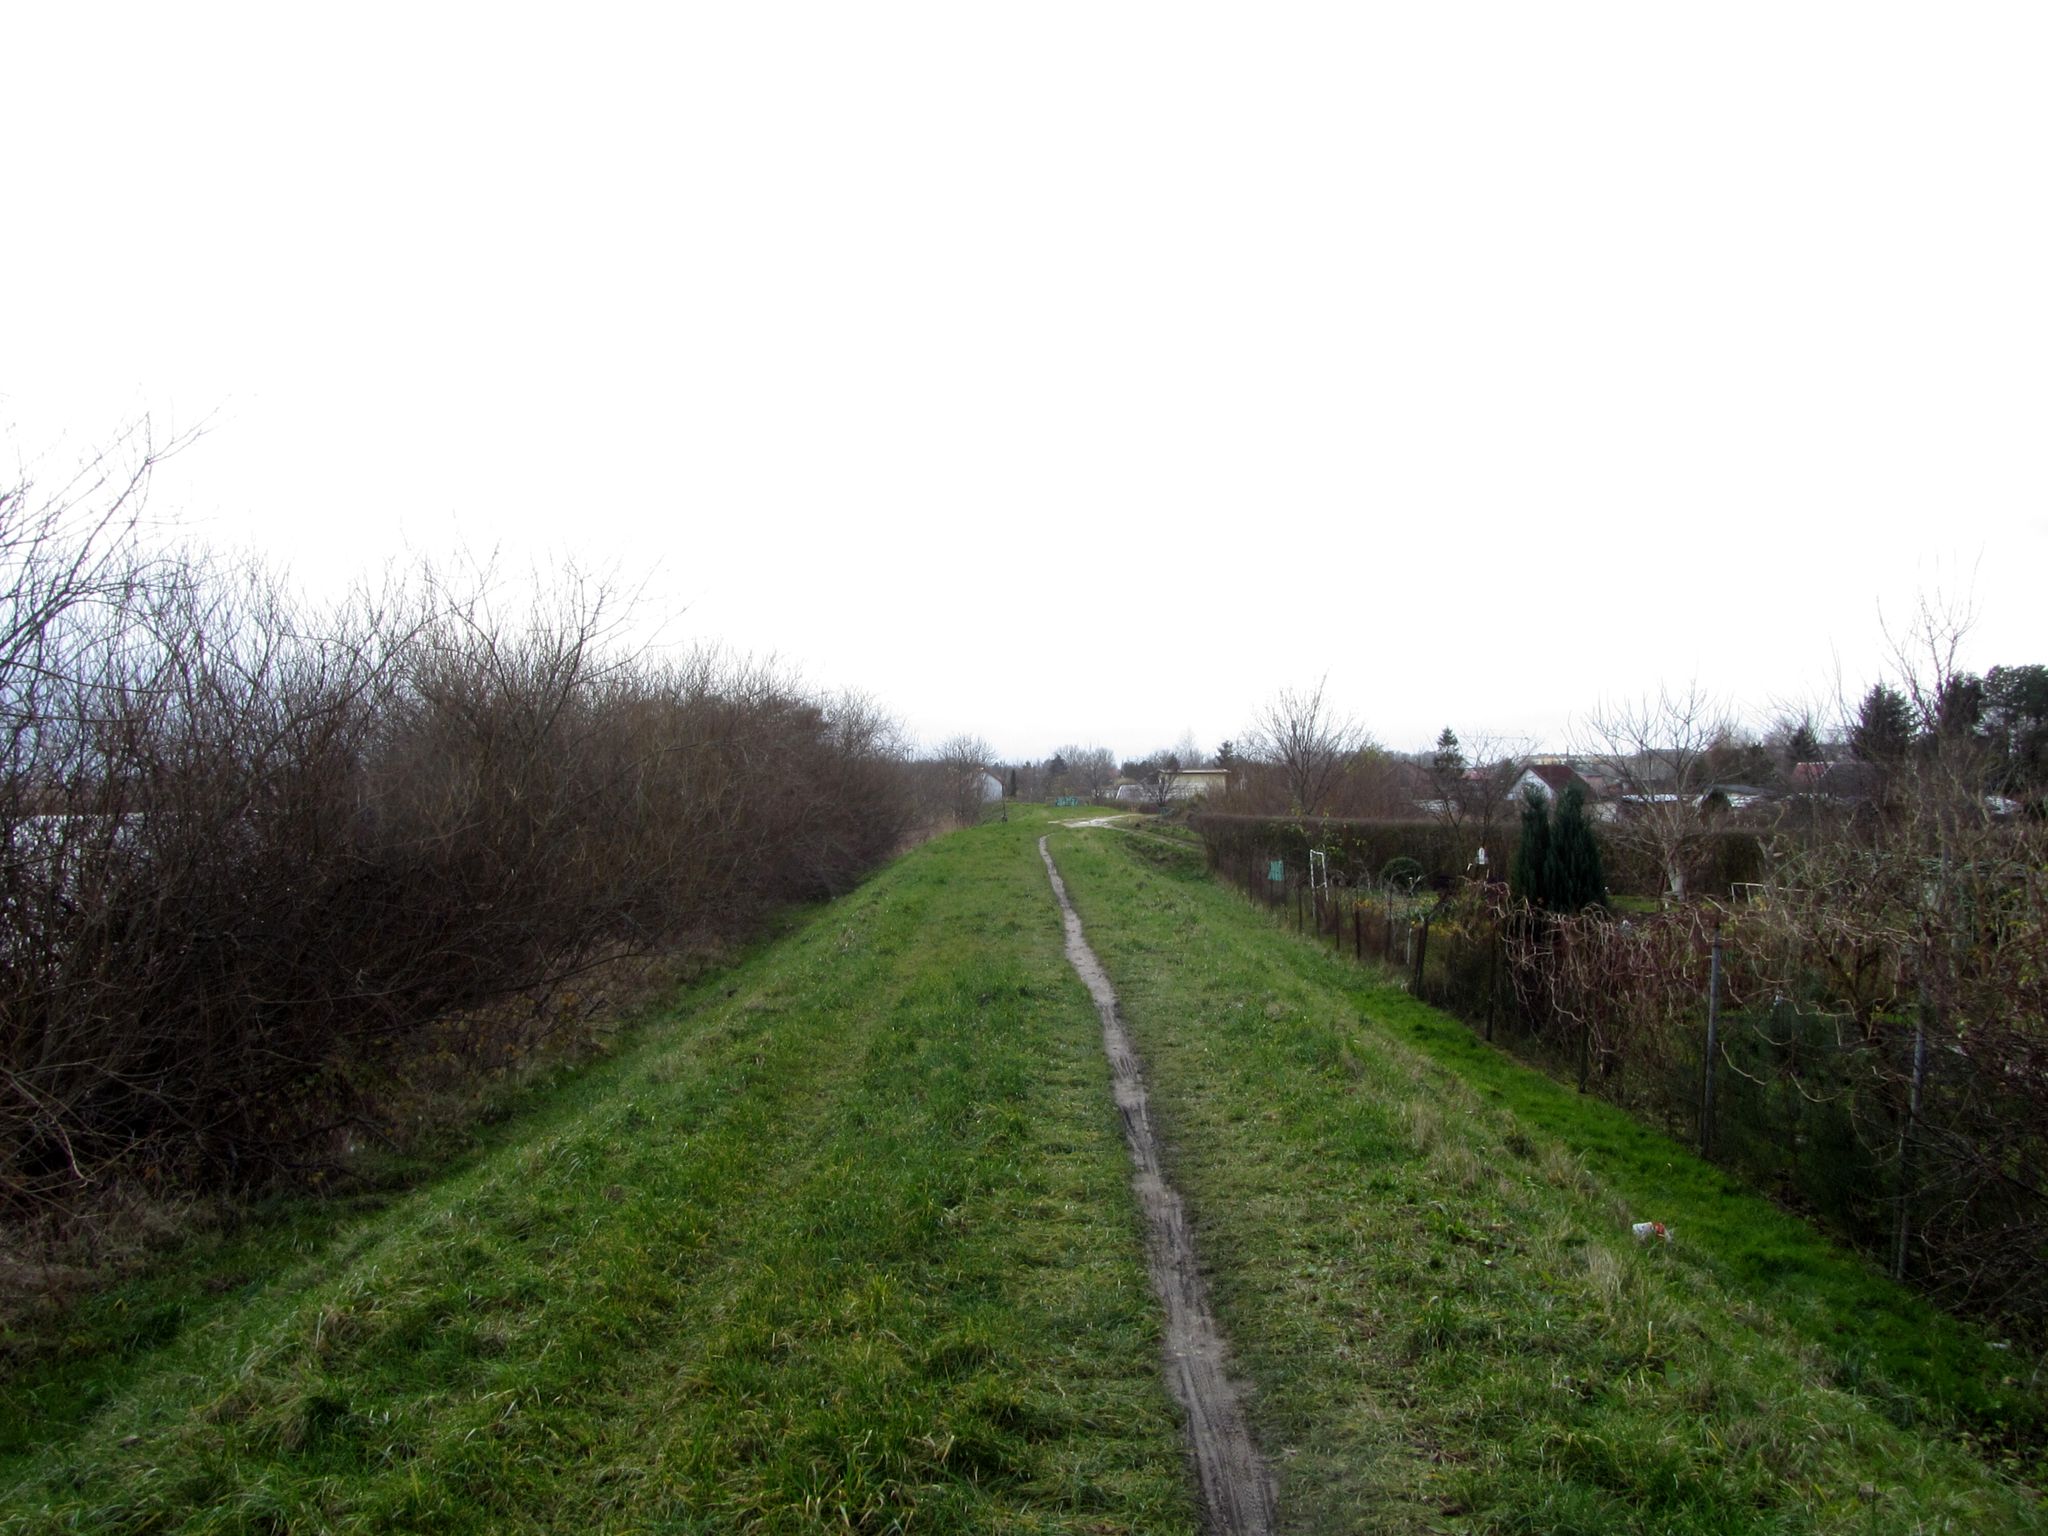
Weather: cloudy
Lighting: day
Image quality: slightly poor
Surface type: walking surface
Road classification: track, path
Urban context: dense urban cluster
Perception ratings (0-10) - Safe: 2.45, Lively: 0.94, Beautiful: 9.29, Boring: 7.21, Depressing: 6.97, Wealthy: 4.75